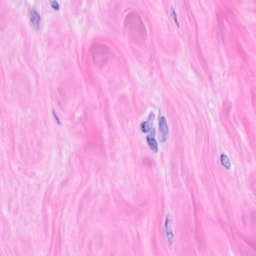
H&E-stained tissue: Breast